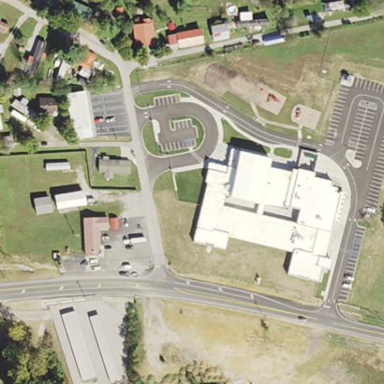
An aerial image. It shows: School building.